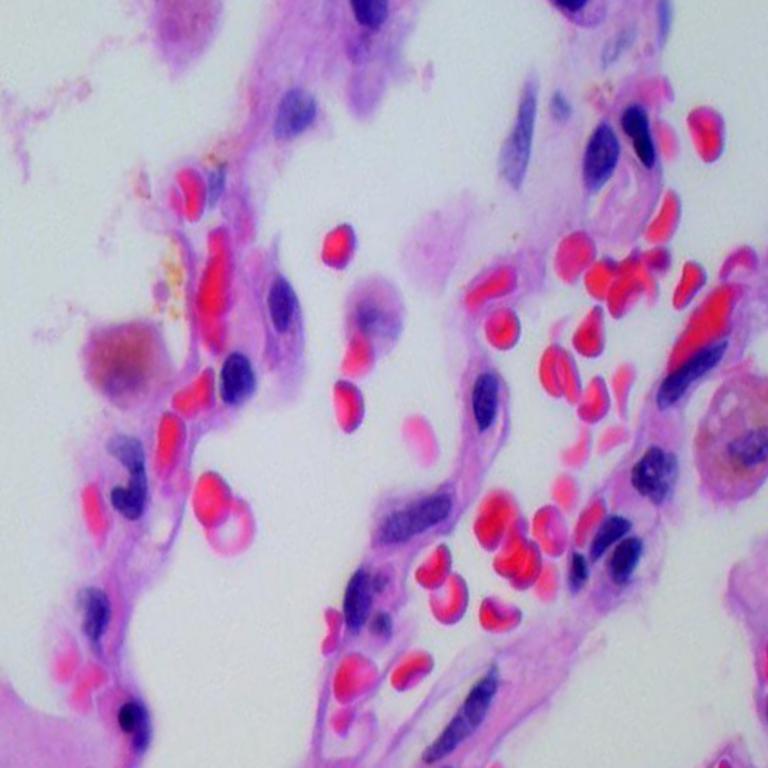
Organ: lung
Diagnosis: benign